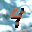
Label: 4